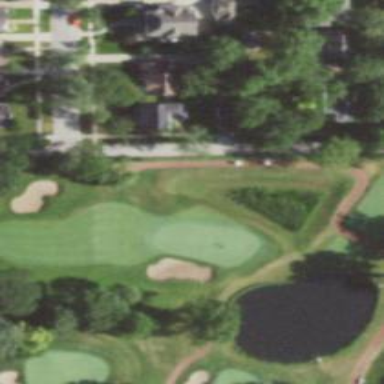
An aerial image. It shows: View of golf hole.